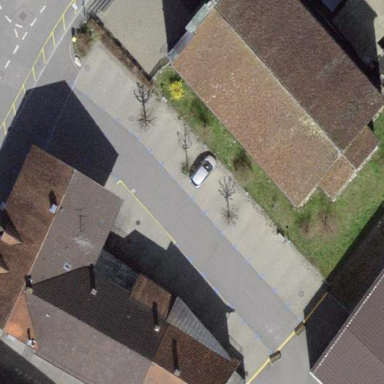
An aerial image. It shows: Parking area.